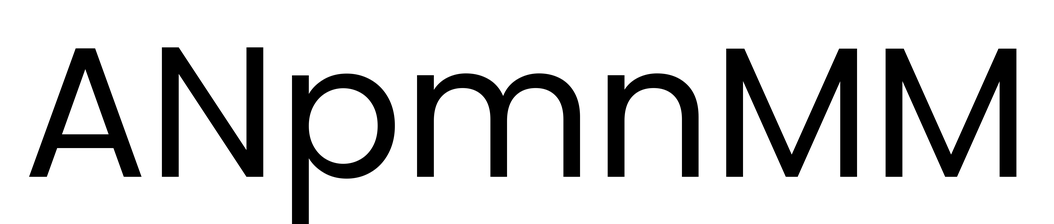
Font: Poppins-Regular